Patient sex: F
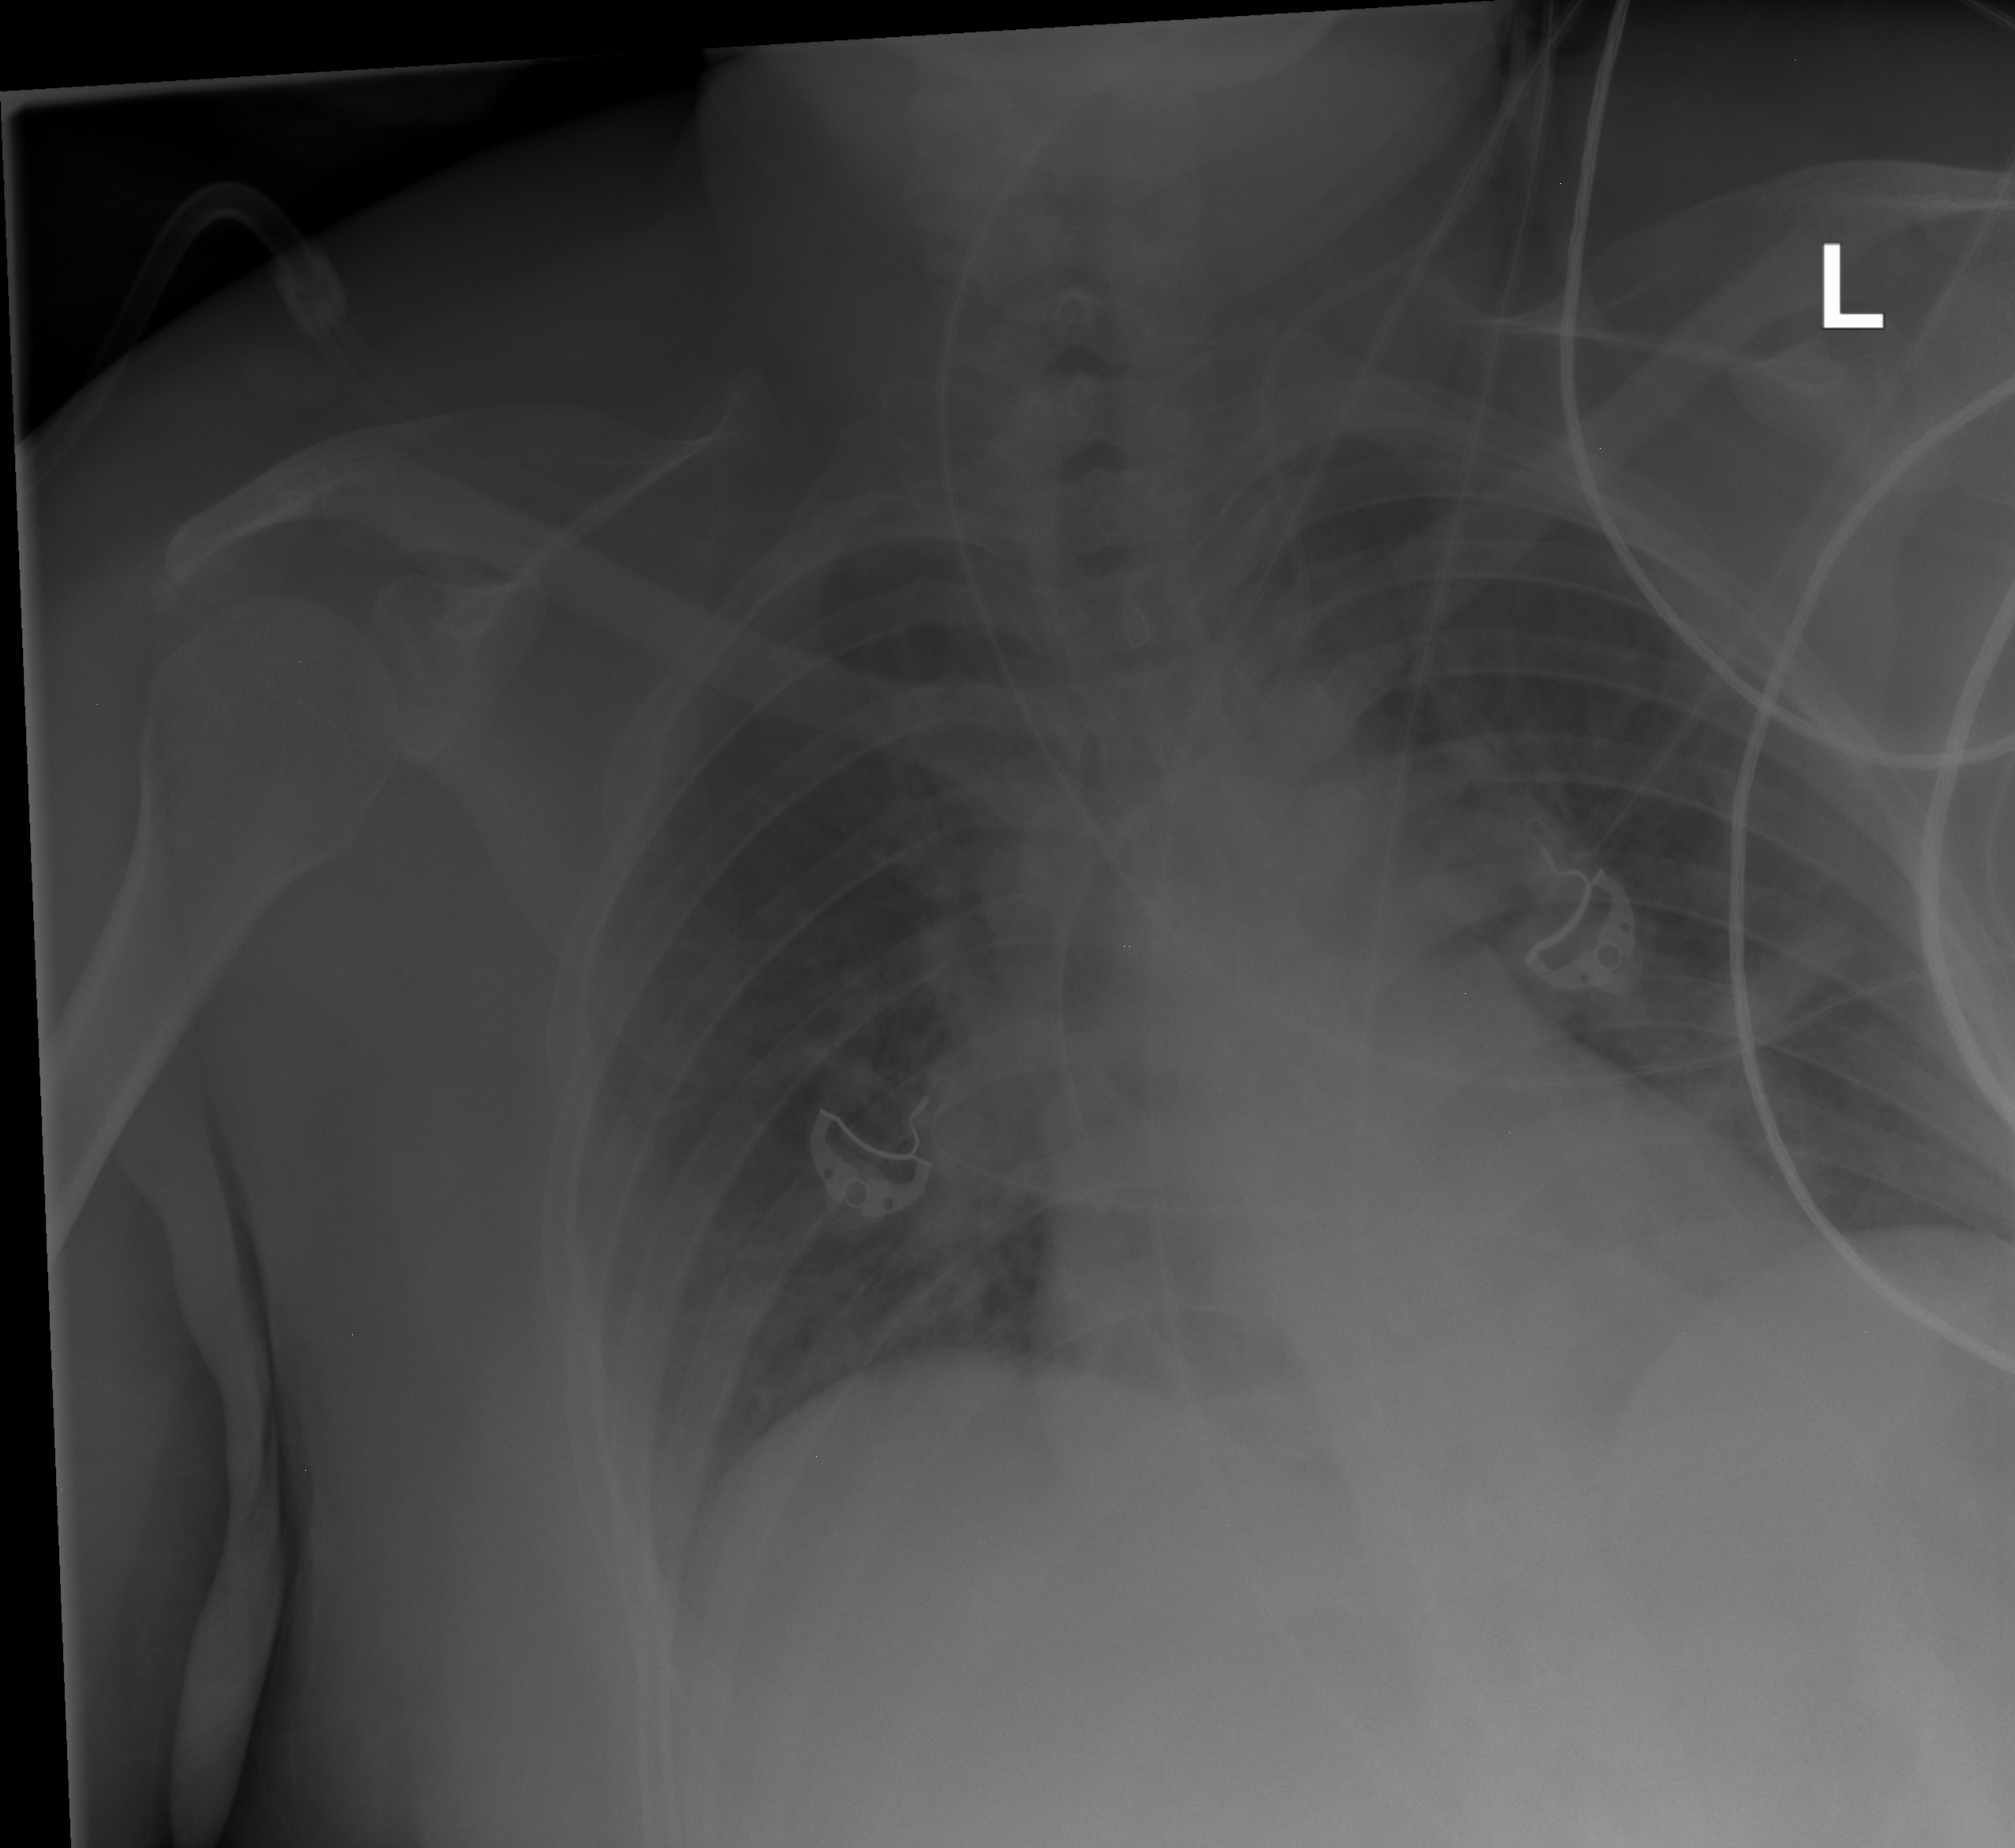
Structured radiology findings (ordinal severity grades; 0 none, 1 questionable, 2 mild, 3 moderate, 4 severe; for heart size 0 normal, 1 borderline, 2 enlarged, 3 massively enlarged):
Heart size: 0
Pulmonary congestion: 2
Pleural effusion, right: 0
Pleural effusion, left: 0
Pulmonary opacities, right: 0
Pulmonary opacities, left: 0
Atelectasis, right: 0
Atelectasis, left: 3